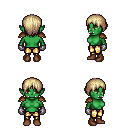
a pixel art fantasy rpg character, female body template, orc, green skin, leather shoulder armor, gold greaves, white blonde plain hairstyle, metal gloves, brown shoes, four views (front, back, left, right), 2x2 character sprite sheet, small pixel art, hard edges, no anti-aliasing